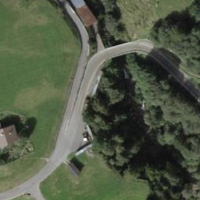
EUNIS habitat code: 24
Species observed at this site:
Lanius collurio
Narcissus pseudonarcissus